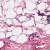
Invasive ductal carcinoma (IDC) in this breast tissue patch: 0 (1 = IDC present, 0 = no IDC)